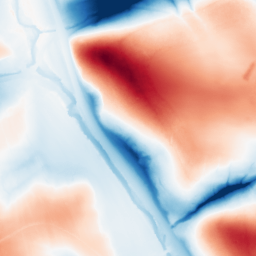
Category: classical
Decomposition family: gaussian_anisotropic
Decomposition parameters: sigma_x: 10
sigma_y: 50
Upsampling method: edge_directed
Upsampling parameters: scale: 2
Upsampling scale: 2